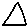
Label: triangle